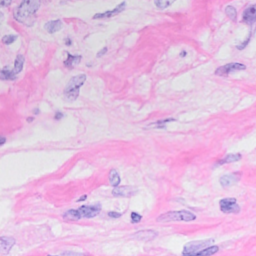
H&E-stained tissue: Breast